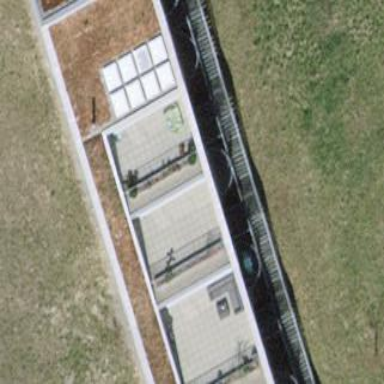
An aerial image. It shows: Terrace building.